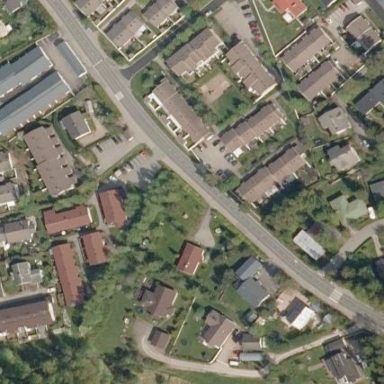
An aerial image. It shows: Residential area.